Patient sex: M
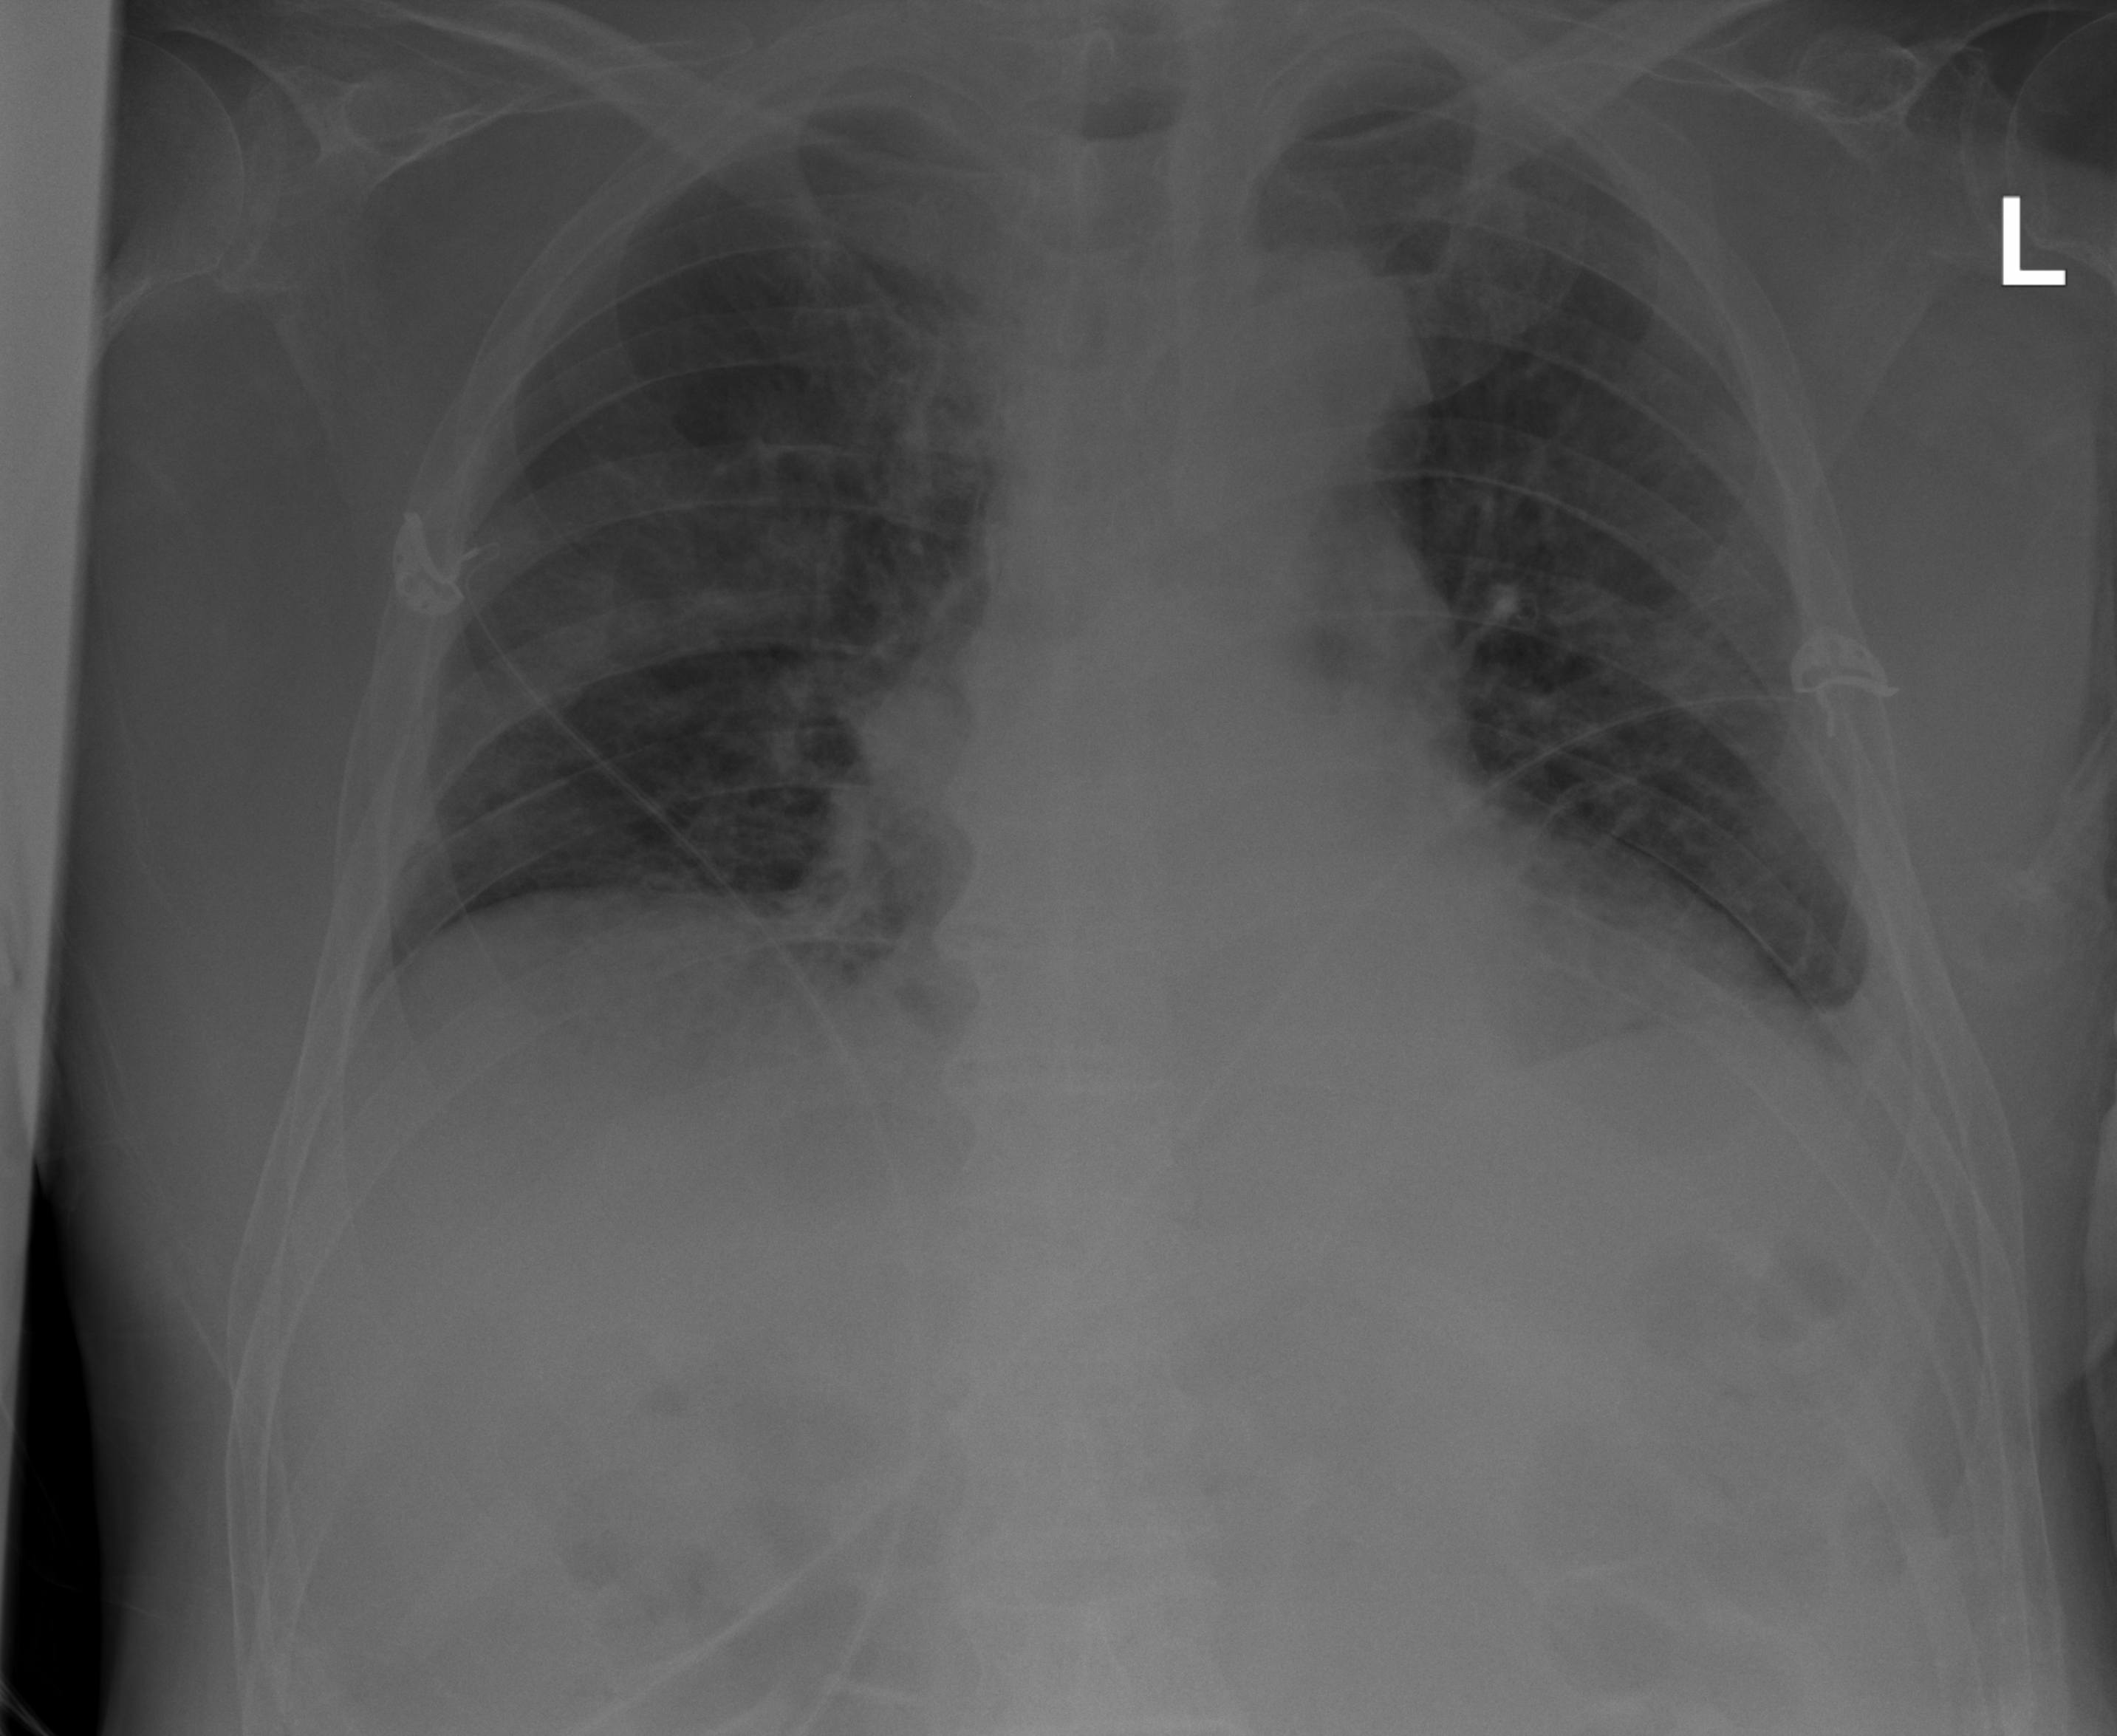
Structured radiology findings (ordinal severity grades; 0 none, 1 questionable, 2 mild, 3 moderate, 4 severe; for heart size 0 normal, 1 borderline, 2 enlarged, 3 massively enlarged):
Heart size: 2
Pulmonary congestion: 2
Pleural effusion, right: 0
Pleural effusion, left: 2
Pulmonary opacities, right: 3
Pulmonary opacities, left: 2
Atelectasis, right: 2
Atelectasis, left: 2